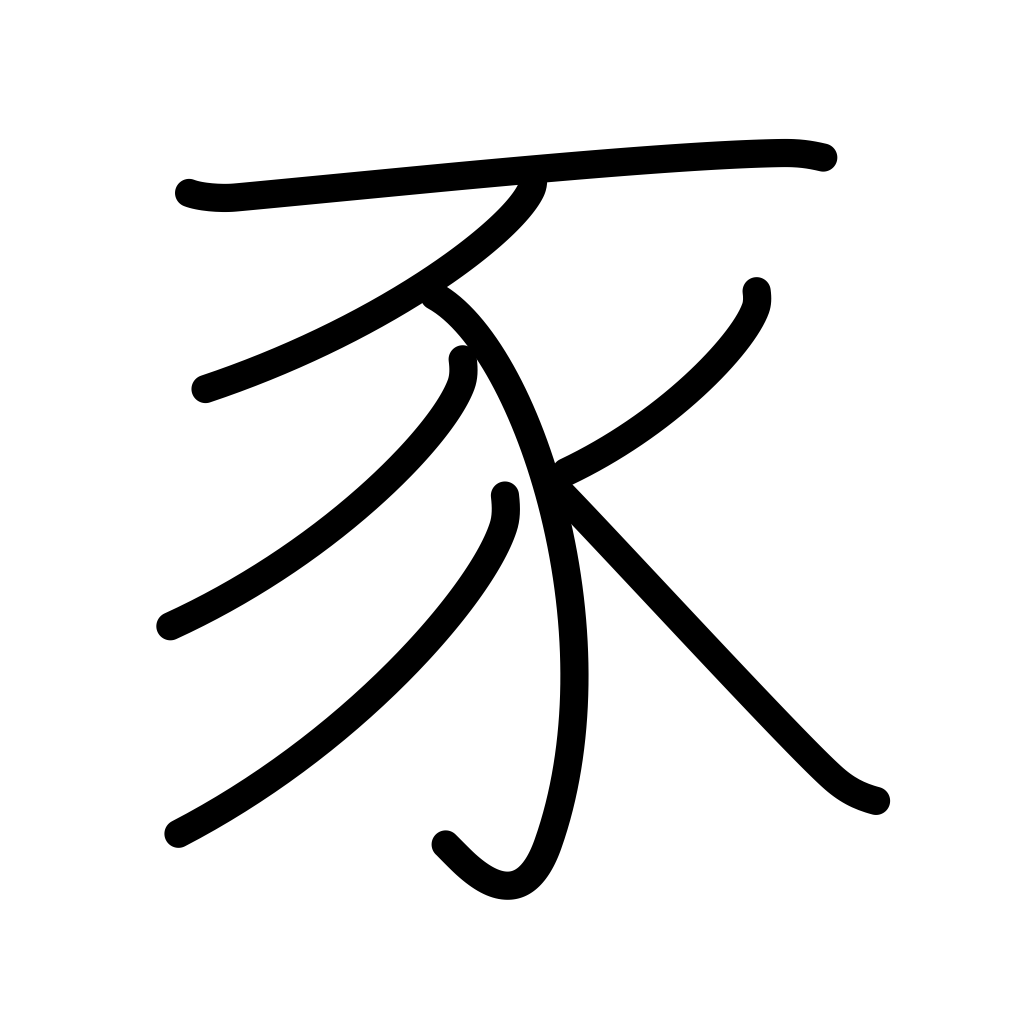
Meaning: pig, hog